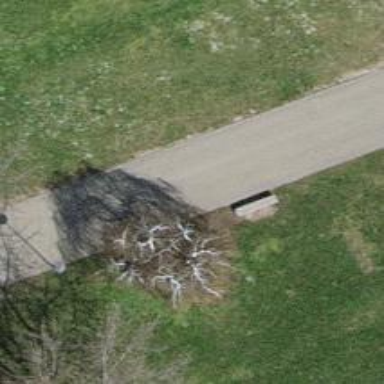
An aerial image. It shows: Brown bench in the vicinity.